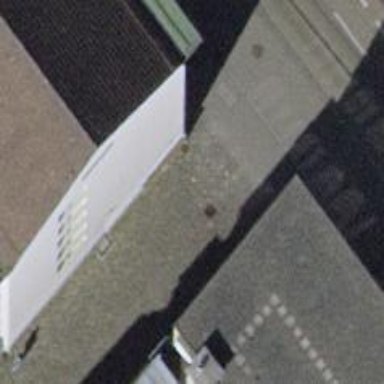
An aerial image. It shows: Alley with sett surface.